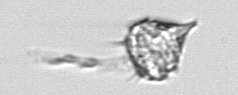
Label: Protoperidinium